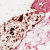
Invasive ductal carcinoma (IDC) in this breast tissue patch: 0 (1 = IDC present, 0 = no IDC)